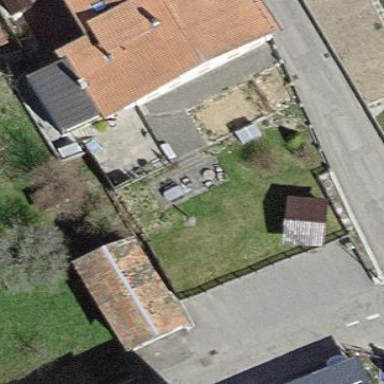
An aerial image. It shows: Garage building.